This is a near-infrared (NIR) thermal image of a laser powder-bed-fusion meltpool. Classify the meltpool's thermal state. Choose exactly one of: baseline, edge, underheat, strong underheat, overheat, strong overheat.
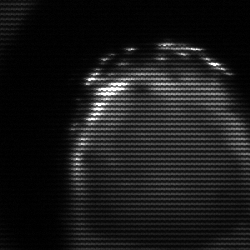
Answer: edge